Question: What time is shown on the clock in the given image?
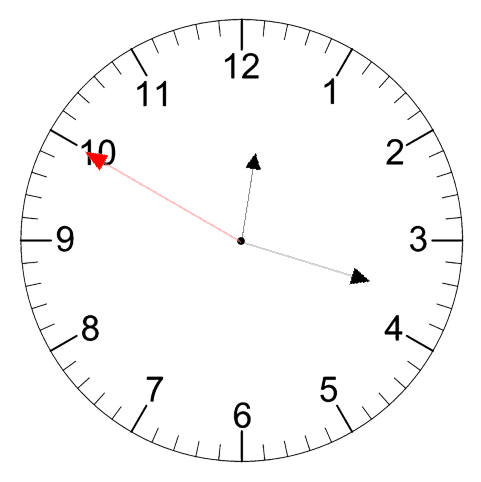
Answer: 12:17:50